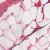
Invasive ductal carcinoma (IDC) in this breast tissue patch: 0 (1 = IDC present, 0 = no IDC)